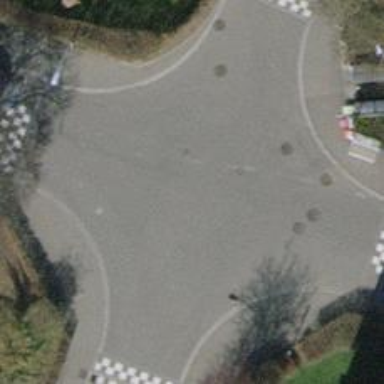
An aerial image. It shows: Traffic calming table.